Question: I'm trying to build me first app with office 365 API and have one big problem.
I'm trying to get main info about user with Office 365 API and Azure Active Directory and for that I'm doing:
1) Get access token. The http post request to <URL> for token:
HEADERS:
Content-Type: application/x-www-form-urlencoded
POST DATA:
'''
grant_type = authorization_code
client_id = *my_client_id*
client_secret = *my_client_secret*
session_state = e5fb6cd5-28f7-4dfc-b793-9ce8522534ac
code = *code_that_i_got_to_my_callback_url*
resource = https://outlook.office365.com/
'''
I get response with access_token, refresh_token, id_token, resource etc.
2) I'm trying to get main info about user with access token:
Get request to <URL> with
HEADERS:
'''
client-request-id: *some_random_id*
return-client-request-id: true,
authorization: 'Bearer ' + *access_token*
Accept: '*/*'
'''
But I get:
'''
{ error:
{ code: 'ErrorAccessDenied',
message: 'Access is denied. Check credentials and try again.' } }
'''
My app in AAD has max permissions for everything (sorry for russian):

I'm doing everything like here:
<URL>
And the most interesting moment is that one week ago everything worked good (except that sometimes response time was about 30 sec) and I could get information about users.
And last thing.
On that page (<URL>.
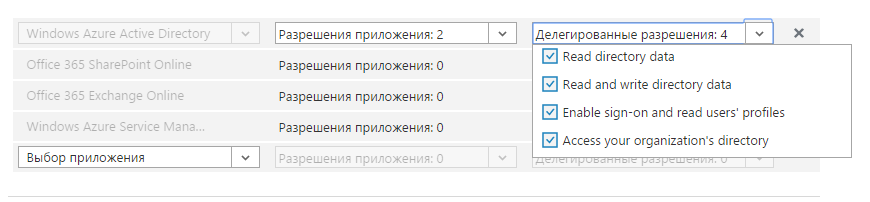
Answer: Thanks for your question and sorry to hear about the trouble you are having with your first app. Can you please check the permissions for Office 365 Exchange Online and make sure the permission "Have full access to a user's mailbox" is NOT selected? See attached image for more details.

This is meant for access to a user's mailbox using an older API called Exchange Web Services, and not intended for Office 365 REST APIs. I think you are getting "Access Denied" for your REST API request because you may have selected this permission.
Let me know if you are still seeing an issue after removing this permission. Let me know if you have any questions or need more info.
Thanks,
Venkat